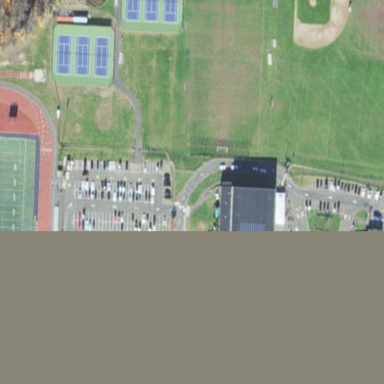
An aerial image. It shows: School.